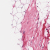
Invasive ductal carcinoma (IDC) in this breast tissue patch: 0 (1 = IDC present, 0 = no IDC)